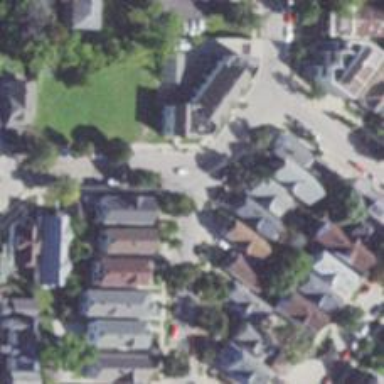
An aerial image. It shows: Residential road with separate asphalt sidewalk.